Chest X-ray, PA view. Patient: 63 years old, sex M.
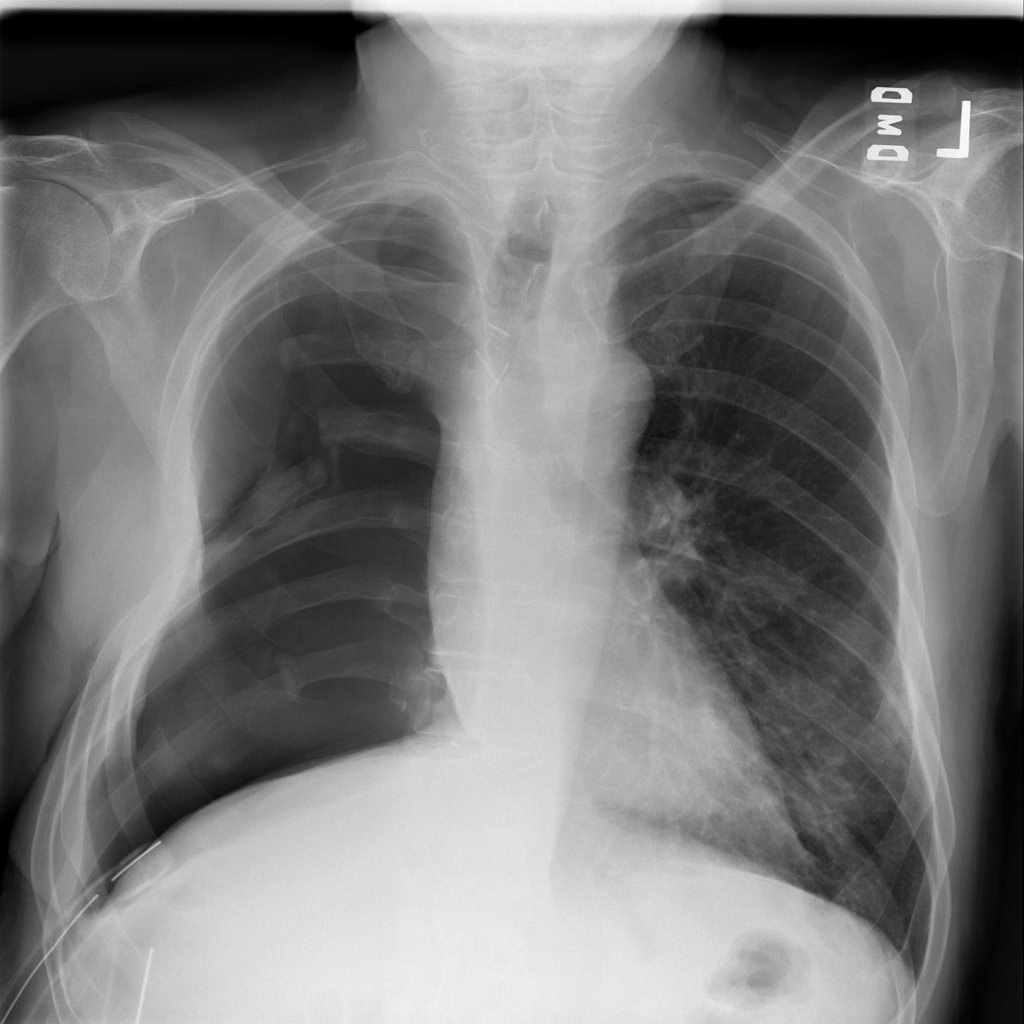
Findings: Infiltration